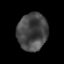
Tissue: prostate
Cell type: Epithelial cells
Senescence score: 0.3079
Nuclear area (px): 1102
Mean DAPI intensity: 69.73